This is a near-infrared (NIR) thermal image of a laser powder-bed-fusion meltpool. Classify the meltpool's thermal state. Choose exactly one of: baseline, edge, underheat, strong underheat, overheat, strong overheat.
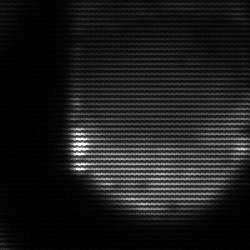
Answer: edge